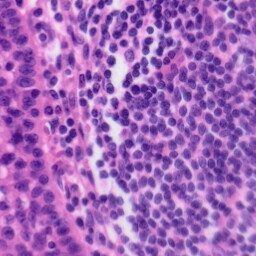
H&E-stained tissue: Tonsil